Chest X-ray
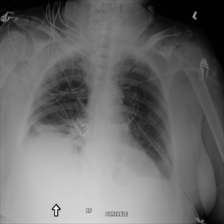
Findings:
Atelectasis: positive
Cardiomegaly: negative
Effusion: positive
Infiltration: negative
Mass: negative
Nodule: negative
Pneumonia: negative
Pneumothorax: negative
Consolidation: negative
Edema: negative
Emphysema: negative
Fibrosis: negative
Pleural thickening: negative
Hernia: negative